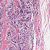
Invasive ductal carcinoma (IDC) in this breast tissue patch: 1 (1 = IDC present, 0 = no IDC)